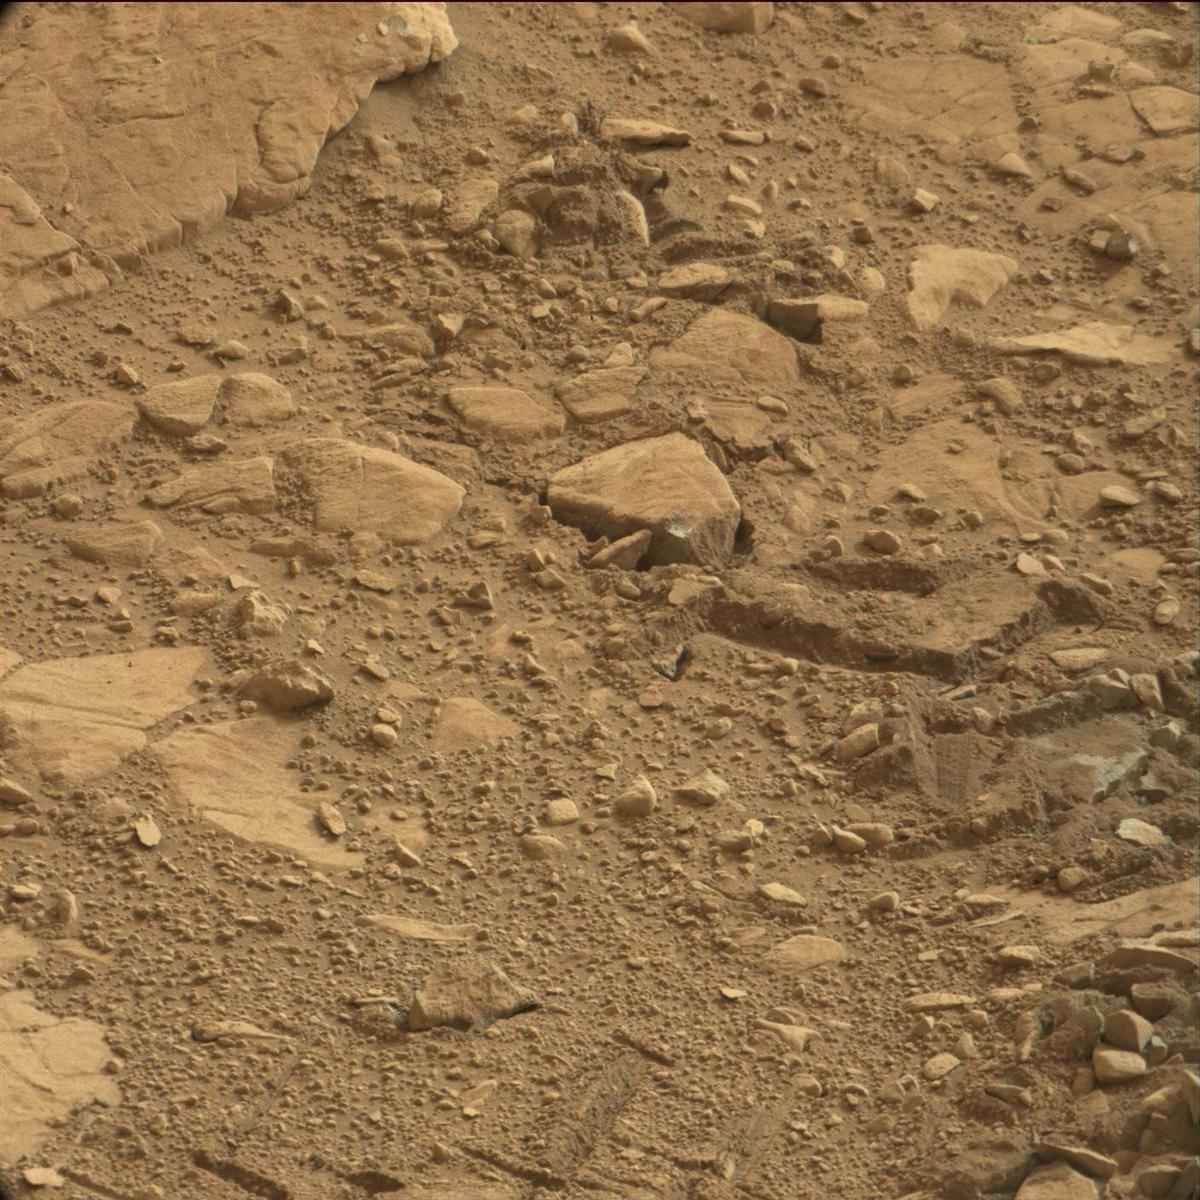
Terrain classes present: Bedrock, Sand / Soil, Track